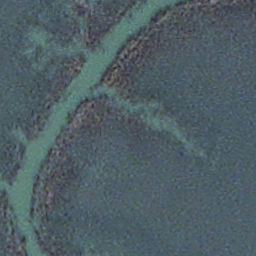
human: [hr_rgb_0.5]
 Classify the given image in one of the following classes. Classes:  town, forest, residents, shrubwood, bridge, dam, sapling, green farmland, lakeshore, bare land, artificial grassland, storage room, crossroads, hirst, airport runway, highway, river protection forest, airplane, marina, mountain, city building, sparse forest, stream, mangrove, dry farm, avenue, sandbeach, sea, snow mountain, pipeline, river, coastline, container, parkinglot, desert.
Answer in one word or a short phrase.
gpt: stream